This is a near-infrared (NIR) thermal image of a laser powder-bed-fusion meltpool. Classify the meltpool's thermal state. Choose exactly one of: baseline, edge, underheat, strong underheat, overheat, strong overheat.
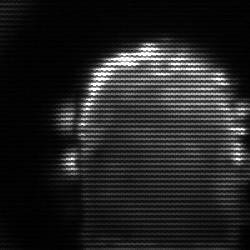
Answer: baseline